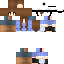
A female human skin with medium skin, wearing brown long hair dressed in a blue hoodie and brown pants, featuring a closed mouth.